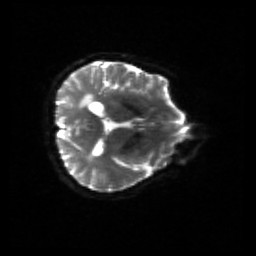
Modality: sbref
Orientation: axial
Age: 50
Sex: female
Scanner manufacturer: siemens
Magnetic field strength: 3 T
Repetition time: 4.71 s
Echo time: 0.0906 s